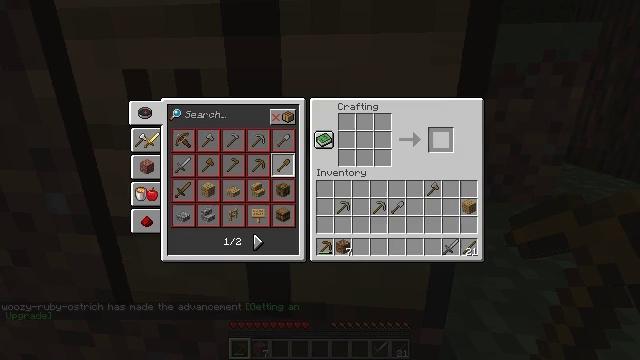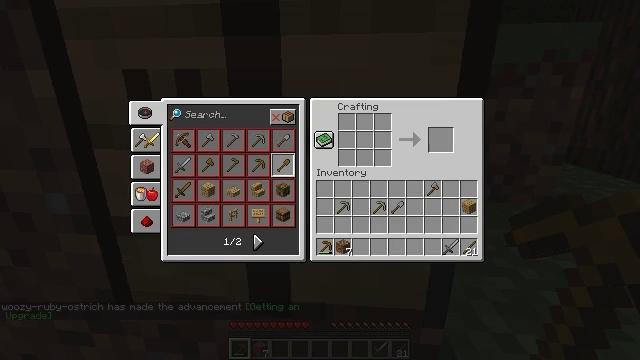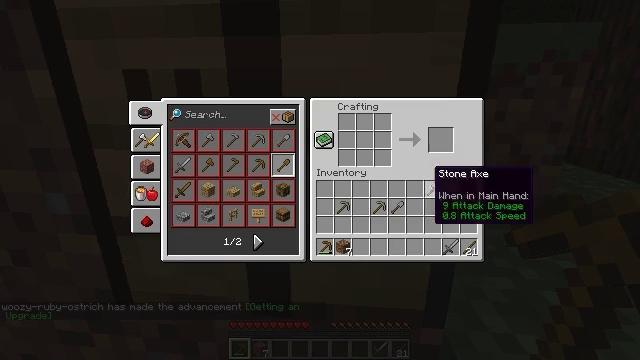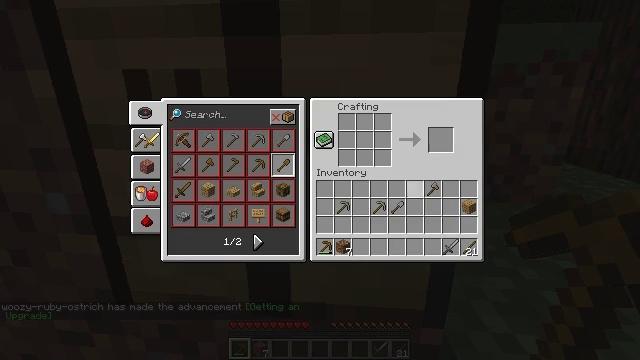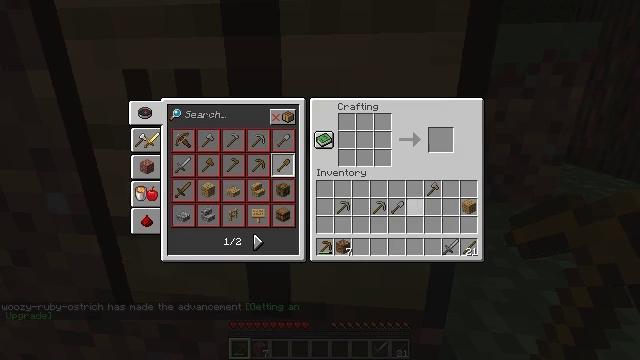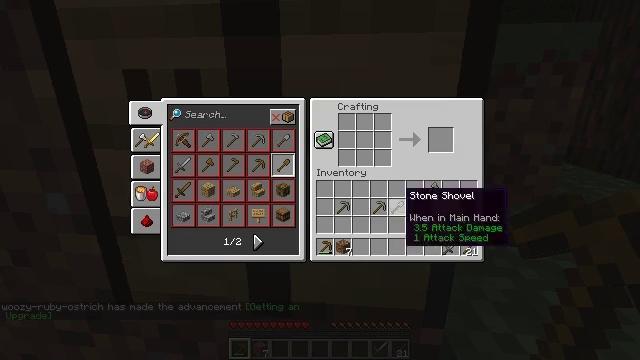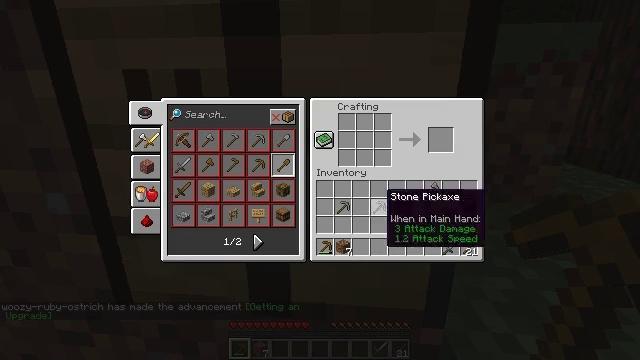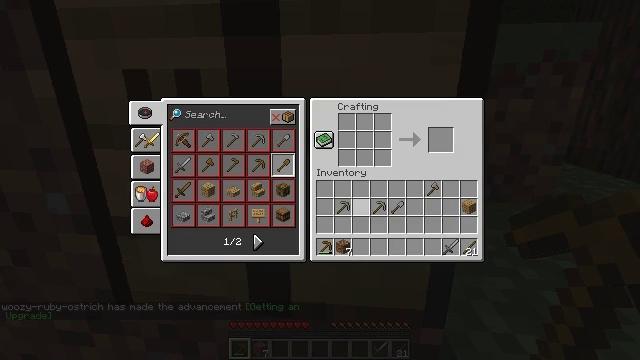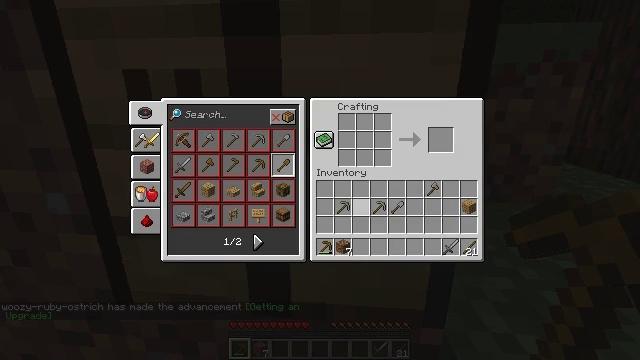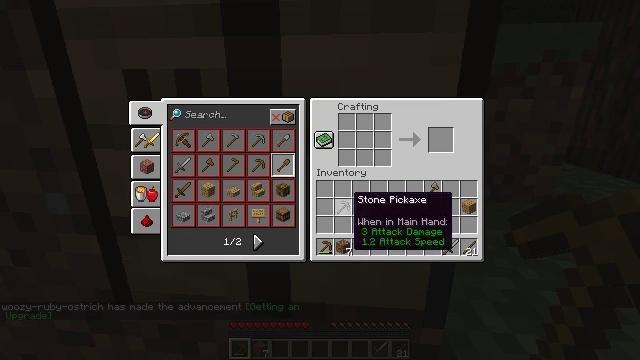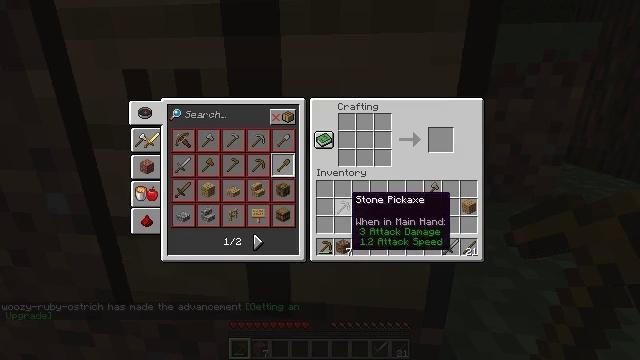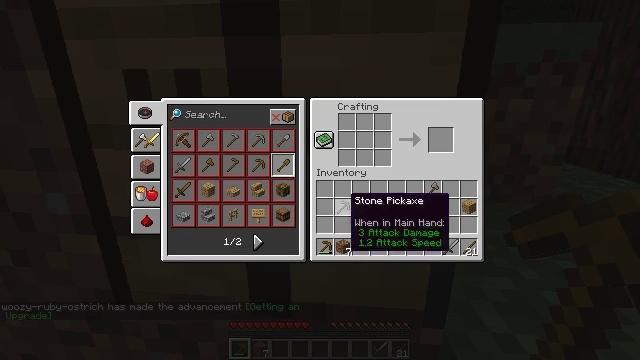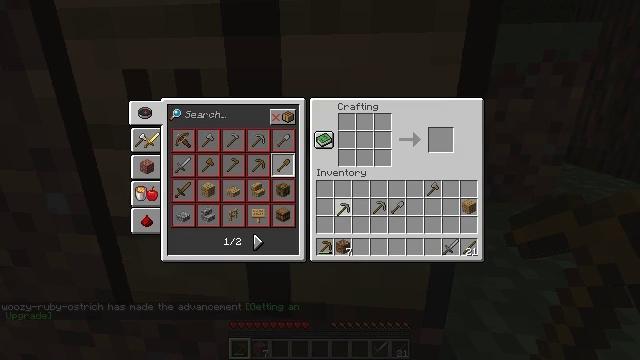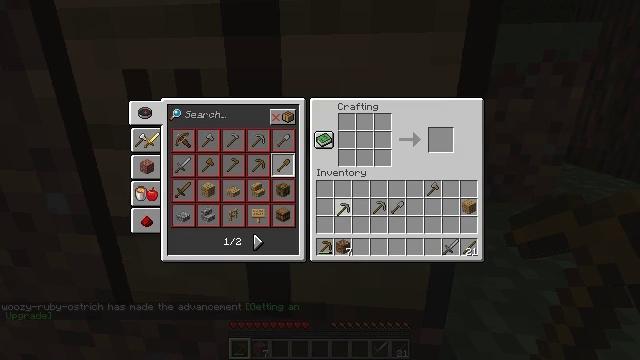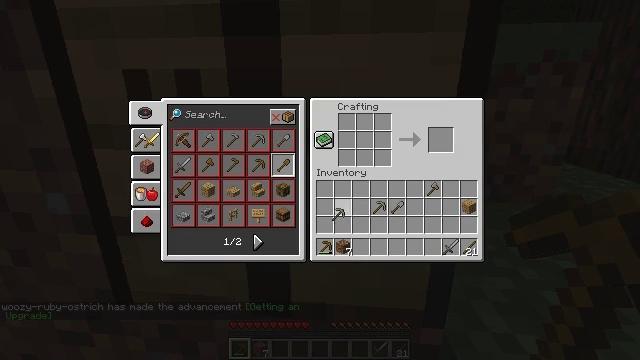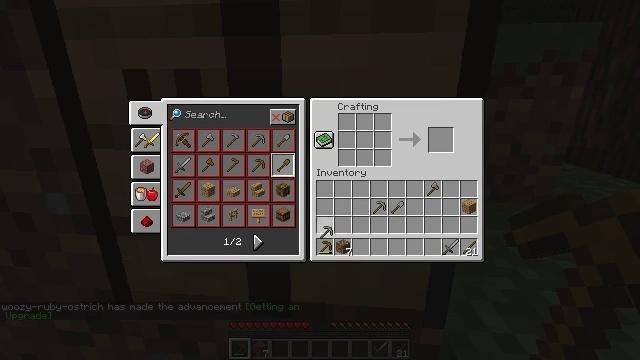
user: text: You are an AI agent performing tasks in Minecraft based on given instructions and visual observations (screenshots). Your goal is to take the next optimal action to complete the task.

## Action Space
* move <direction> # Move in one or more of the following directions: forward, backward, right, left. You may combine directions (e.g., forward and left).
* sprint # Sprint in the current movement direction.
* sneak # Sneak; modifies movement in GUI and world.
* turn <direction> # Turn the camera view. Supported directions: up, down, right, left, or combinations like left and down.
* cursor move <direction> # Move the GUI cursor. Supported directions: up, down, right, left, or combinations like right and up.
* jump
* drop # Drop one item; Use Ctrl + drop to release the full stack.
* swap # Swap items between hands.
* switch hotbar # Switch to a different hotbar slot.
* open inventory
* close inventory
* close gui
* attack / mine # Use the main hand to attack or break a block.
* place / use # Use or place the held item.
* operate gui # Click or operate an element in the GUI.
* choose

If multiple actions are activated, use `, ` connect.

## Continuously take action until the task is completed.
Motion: motion action
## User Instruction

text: Drop a wooden pickaxe.
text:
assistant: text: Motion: sneak, cursor move left and down, open gui
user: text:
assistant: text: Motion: sneak, cursor move down
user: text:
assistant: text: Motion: sneak, cursor move down
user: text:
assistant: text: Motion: sneak, cursor move left and down
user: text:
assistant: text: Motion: cursor move left
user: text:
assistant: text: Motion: cursor move left
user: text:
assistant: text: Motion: cursor move left
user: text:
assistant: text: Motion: cursor move left
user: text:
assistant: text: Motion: no_op
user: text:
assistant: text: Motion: no_op
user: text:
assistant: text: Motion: no_op
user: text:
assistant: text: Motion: operate gui
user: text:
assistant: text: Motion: operate gui
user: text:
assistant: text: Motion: operate gui
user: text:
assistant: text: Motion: cursor move left and down
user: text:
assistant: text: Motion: cursor move down
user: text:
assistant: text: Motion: no_op
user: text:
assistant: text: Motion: no_op
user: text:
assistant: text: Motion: no_op
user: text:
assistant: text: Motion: operate gui
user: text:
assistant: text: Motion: operate gui
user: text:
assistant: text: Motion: operate gui
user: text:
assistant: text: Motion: no_op
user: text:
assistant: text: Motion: cursor move right and up
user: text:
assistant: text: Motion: cursor move right and up
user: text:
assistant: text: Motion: cursor move right and up
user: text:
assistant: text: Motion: no_op
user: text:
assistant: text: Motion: no_op
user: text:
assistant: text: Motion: no_op
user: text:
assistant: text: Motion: no_op